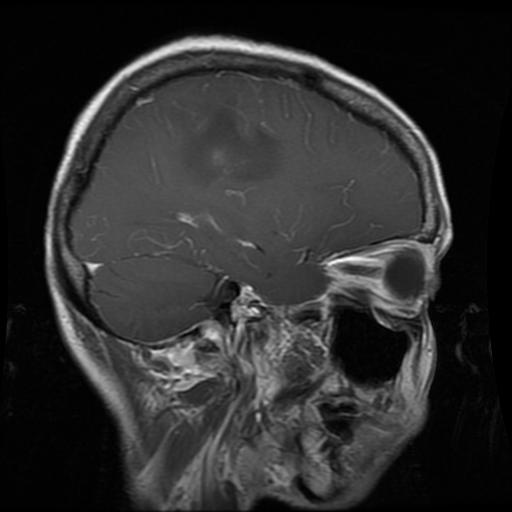
Label: glioma